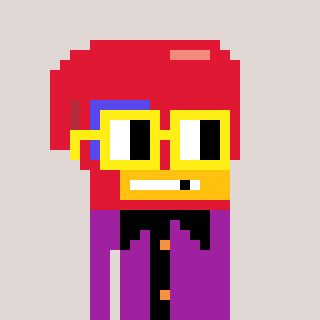
a pixel art character with square yellow glasses, a boxing glove-shaped head and a magenta-colored body on a warm background